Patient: sex M, age 76
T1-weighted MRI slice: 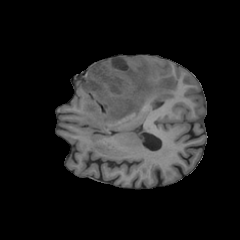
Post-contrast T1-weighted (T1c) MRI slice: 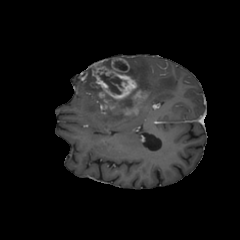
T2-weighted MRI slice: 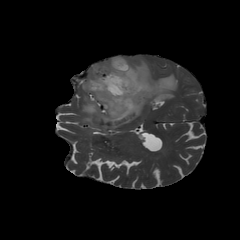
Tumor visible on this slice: yes
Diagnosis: Glioblastoma, IDH-wildtype
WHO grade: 4